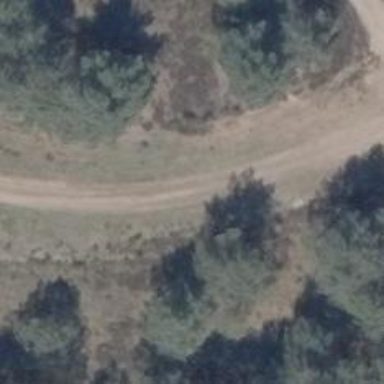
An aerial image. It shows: Track road with grade4 tracktype.